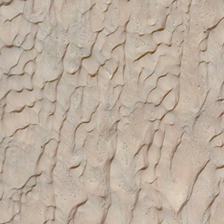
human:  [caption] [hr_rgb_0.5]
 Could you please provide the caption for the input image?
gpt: many ripples like fish scales are in a piece of yellow desert .

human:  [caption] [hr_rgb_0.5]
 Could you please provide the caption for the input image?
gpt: many ripples like fish scales are in a piece of yellow desert .

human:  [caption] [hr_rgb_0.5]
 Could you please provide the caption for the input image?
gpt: many ripples like fish scales are in a piece of yellow desert .

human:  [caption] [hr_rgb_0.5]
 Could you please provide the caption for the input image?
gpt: many ripples like fish scales are in a piece of yellow desert .

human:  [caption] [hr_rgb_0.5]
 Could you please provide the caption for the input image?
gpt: many ripples like fish scales are in a piece of yellow desert .